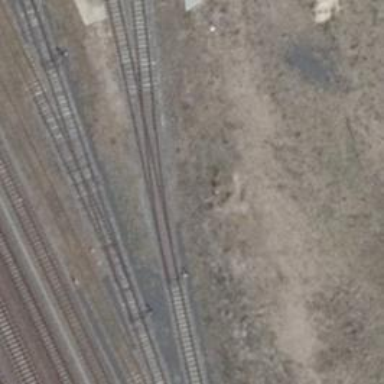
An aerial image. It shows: Railway switch.